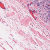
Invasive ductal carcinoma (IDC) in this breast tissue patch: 1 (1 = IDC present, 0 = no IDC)